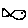
Label: fish